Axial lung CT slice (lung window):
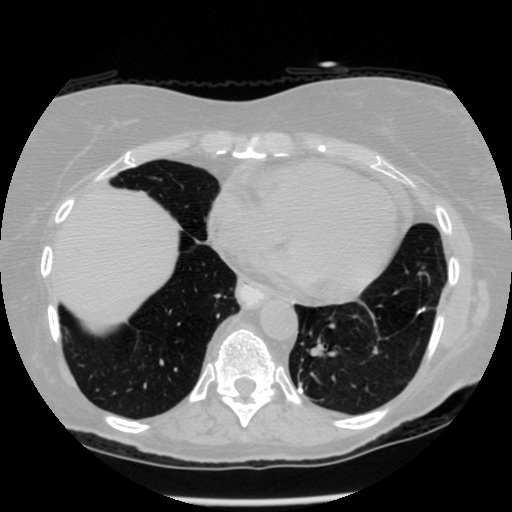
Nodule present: no